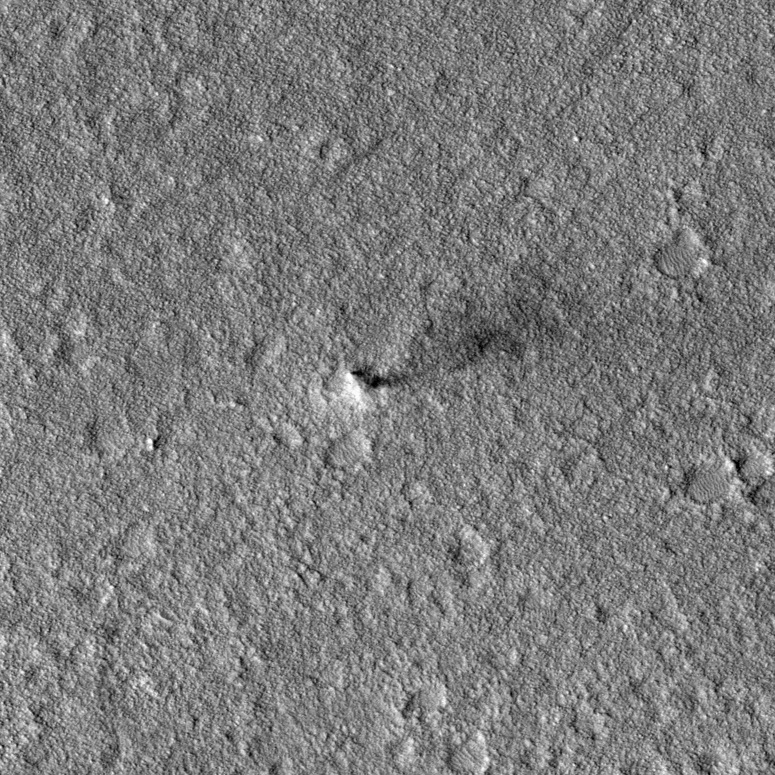
Label: dustdevil